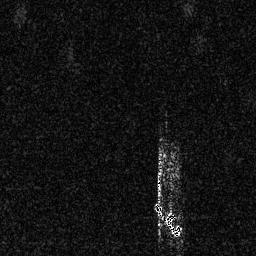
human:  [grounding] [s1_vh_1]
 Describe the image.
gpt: In the satellite image, there is  <ref>1 medium ship </ref> <box>[[59, 78, 70, 92, 0]]</box> located at bottom.